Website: walmart
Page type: cart
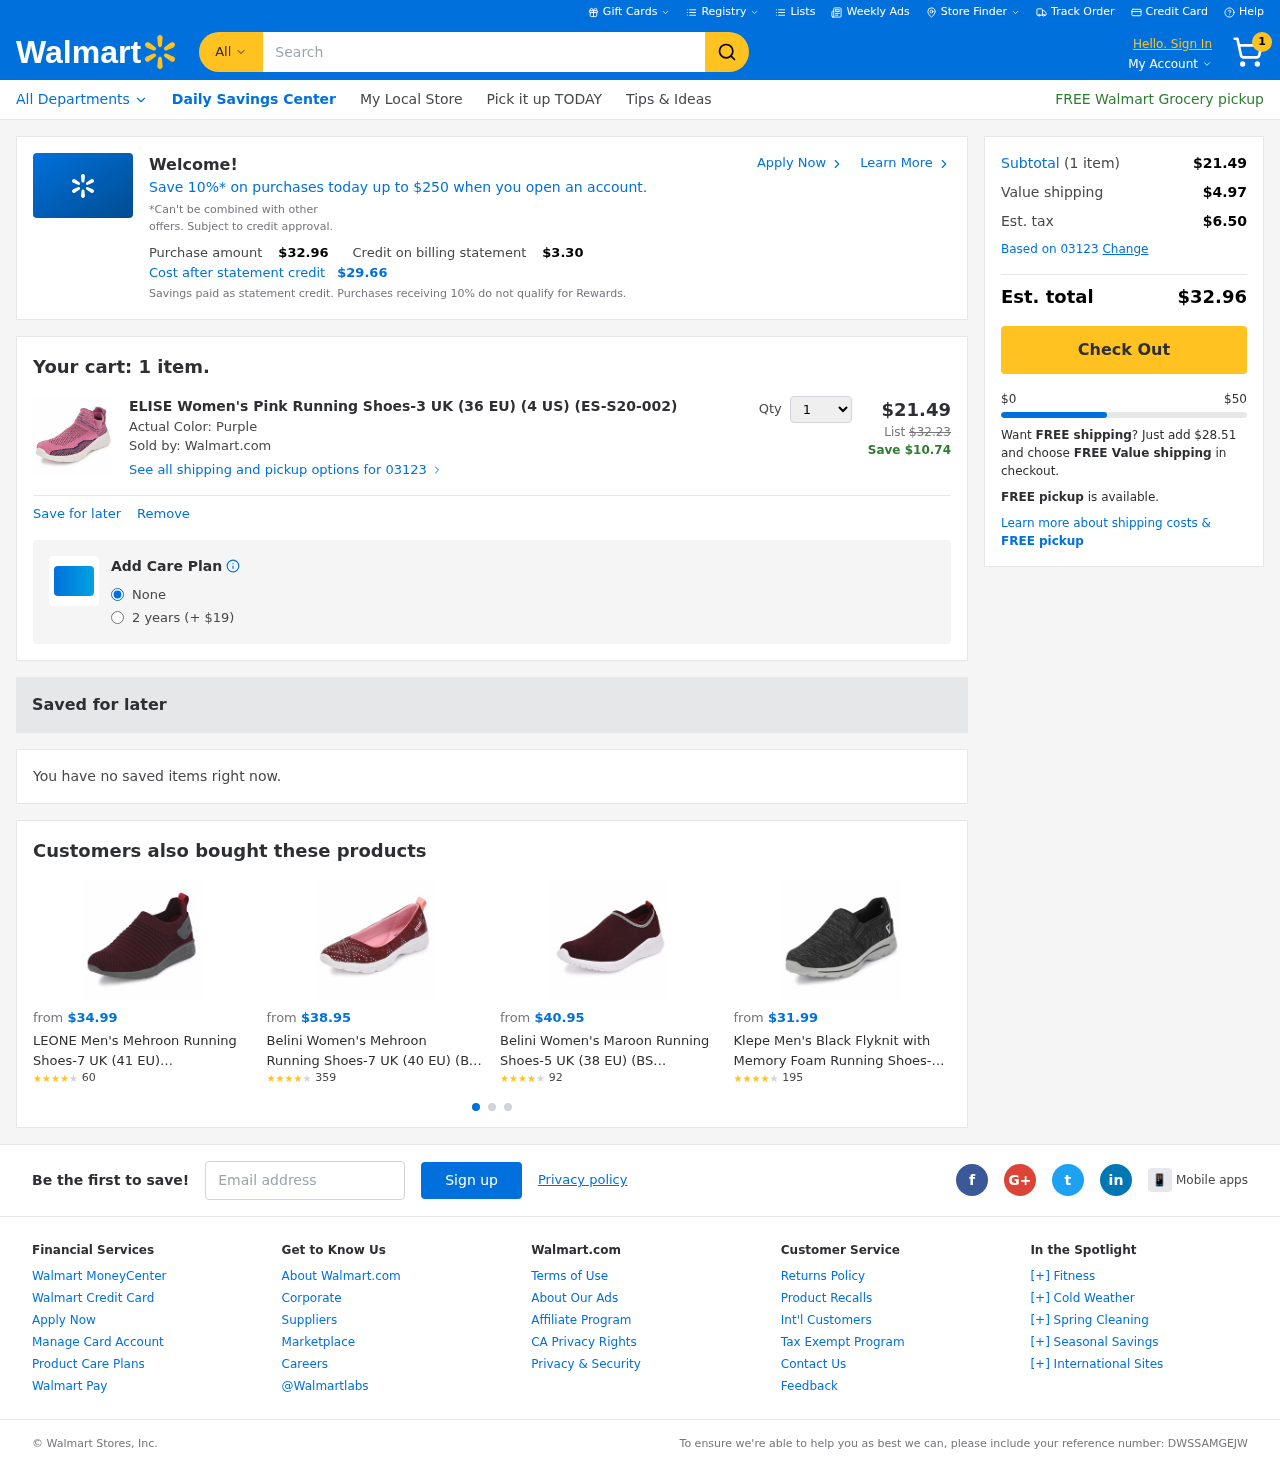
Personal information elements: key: PII_EMAIL
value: maria.rios@hotmail.com
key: PII_POSTCODE
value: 03123
Product elements: key: PRODUCT1_NAME
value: ELISE Women's Pink Running Shoes-3 UK (36 EU) (4 US) (ES-S20-002)
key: PRODUCT1_PRICE
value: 21.49
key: PRODUCT1_QUANTITY
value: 1
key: PRODUCT2_NAME
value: LEONE Men's Mehroon Running Shoes-7 UK (41 EU) (L601MEHROON7)
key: PRODUCT2_NUM_RATINGS
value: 60
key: PRODUCT2_PRICE
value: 34.99
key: PRODUCT2_RATING
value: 3.6
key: PRODUCT3_NAME
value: Belini Women's Mehroon Running Shoes-7 UK (40 EU) (BS 124MEHROON7)
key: PRODUCT3_NUM_RATINGS
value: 359
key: PRODUCT3_PRICE
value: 38.95
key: PRODUCT3_RATING
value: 3.8
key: PRODUCT4_NAME
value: Belini Women's Maroon Running Shoes-5 UK (38 EU) (BS 122MAROON5)
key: PRODUCT4_NUM_RATINGS
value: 92
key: PRODUCT4_PRICE
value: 40.95
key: PRODUCT4_RATING
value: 3.9
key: PRODUCT5_NAME
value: Klepe Men's Black Flyknit with Memory Foam Running Shoes-6 UK (40 EU) (7 US) (M133/BLK)
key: PRODUCT5_NUM_RATINGS
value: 195
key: PRODUCT5_PRICE
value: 31.99
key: PRODUCT5_RATING
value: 3.8
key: PRODUCT1_ORIGINAL_PRICE
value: $32.23
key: PRODUCT1_SAVINGS
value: Save $10.74
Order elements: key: ORDER_NUM_ITEMS
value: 1
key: ORDER_TOTAL
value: $32.96
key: PROMO_TOTAL_AFTER_CREDIT
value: $29.66
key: ORDER_SUBTOTAL
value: $21.49
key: ORDER_SHIPPING_COST
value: $4.97
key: ORDER_TAX
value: $6.50
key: FREE_SHIPPING_REMAINING
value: $28.51
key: ORDER_REFERENCE_NUMBER
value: DWSSAMGEJW
Search elements: key: HEADER_SEARCH
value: Search
Other elements: key: PROMO_CREDIT
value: $3.30